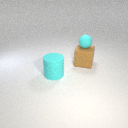
small cyan rubber sphere above large brown rubber cube